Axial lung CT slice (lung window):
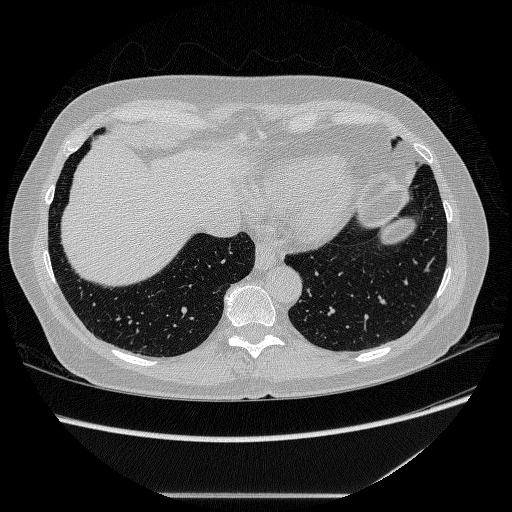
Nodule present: no